Question: My ajax calls suddenly stopped working, and I cannot figure out why. What am I not seeing?
# Answer: It was because ASP.NET State Server was turned off.
### Here is my web method
'''
[WebMethod(EnableSession = true)]
[ScriptMethod(ResponseFormat = ResponseFormat.Json)]
public string Test(string message)
{
return message;
}
'''
### And here is my ajax call
'''
$.ajax({
url: '/Test.asmx/Test',
data: {message:'hello'},
type: "POST",
async: true,
contentType: "application/json; charset=UTF-8",
dataType: "json",
beforeSendMethod: function (xhr) {
xhr.setRequestHeader("Content-type", "application/json; charset=utf-8");
},
success: function (data, textStatus, jqXHR) {
console.log('success!',data, textStatus, jqXHR);
},
error: function (data, textStatus, jqXHR) {
console.log('error!',data, textStatus, jqXHR);
}
});
'''
### Here is my error
'''
Message: Invalid web service call, missing value for parameter: 'message'.
StackTrace: at System.Web.Script.Services.WebServiceMethodData.CallMethod(Object target, IDictionary'2 parameters)
at System.Web.Script.Services.WebServiceMethodData.CallMethodFromRawParams(Object target, IDictionary'2 parameters)
at System.Web.Script.Services.RestHandler.InvokeMethod(HttpContext context, WebServiceMethodData methodData, IDictionary'2 rawParams)
at System.Web.Script.Services.RestHandler.ExecuteWebServiceCall(HttpContext context, WebServiceMethodData methodData)
ExceptionType: System.InvalidOperationException
'''
### It works if I do this:
'''
$.ajax({
url: '/Services/Authentication.asmx/Test',
data: {message:'hello'},
type: "POST",
success: function (data, textStatus, jqXHR) {
console.log('success!',data, textStatus, jqXHR);
},
error: function (data, textStatus, jqXHR) {
console.log('error!',data, textStatus, jqXHR);
}
});
'''
Except the WebMethod returns XML instead of JSON:
'''
<?xml version="1.0" encoding="utf-8"?>
<string xmlns="http://tempuri.org/">hello</string>
'''
### Headers

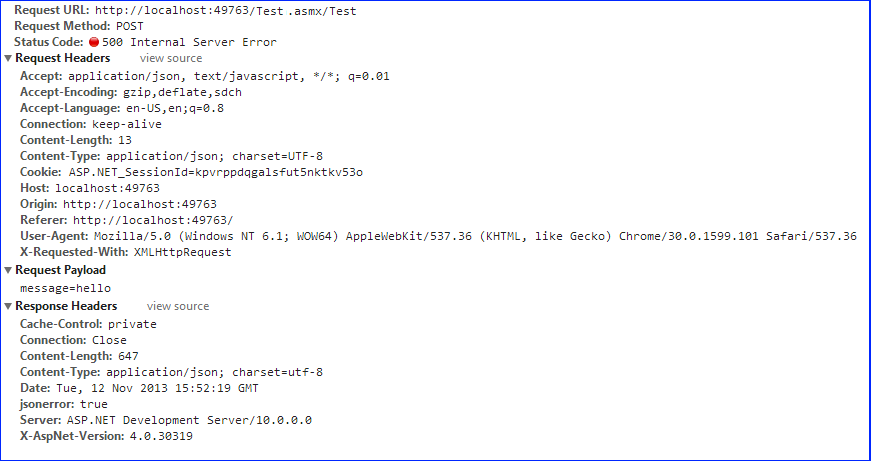
Answer: Stupidest error ever. 'ASP.NET State Service' was turned off, forgot to set it to start automatically when I turned it on. Restarted my computer and forgot that I was using it. Visual Studio didn't throw any exceptions about it. It just looked like I was calling the WebMethod wrong. Everything worked once I turned the service back on.